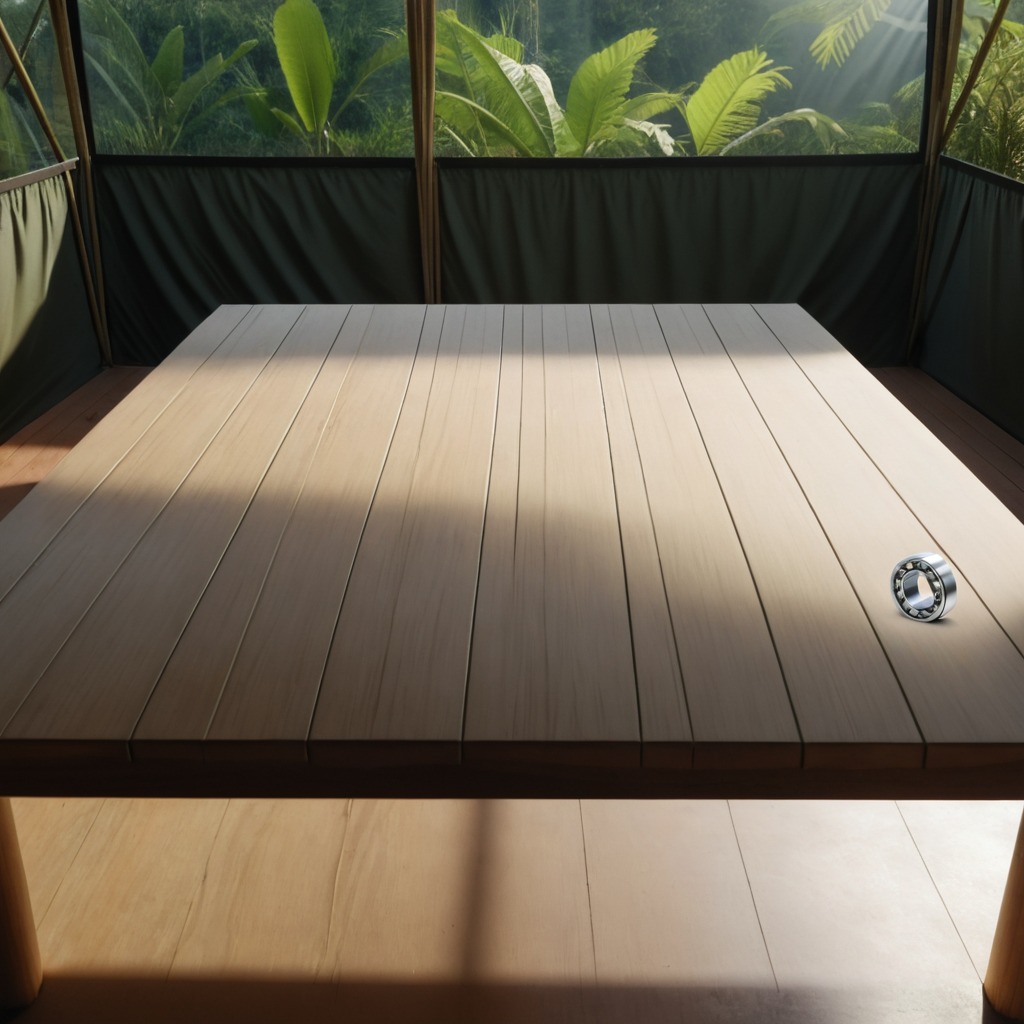
A metal ball bearing is lying on the wooden table.